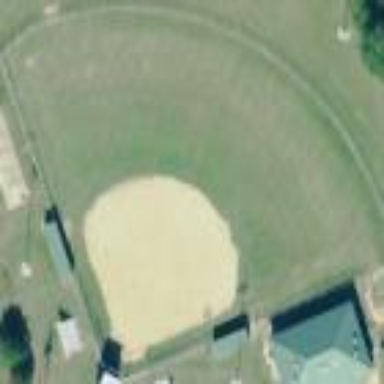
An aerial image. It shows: Baseball pitch for leisure land.